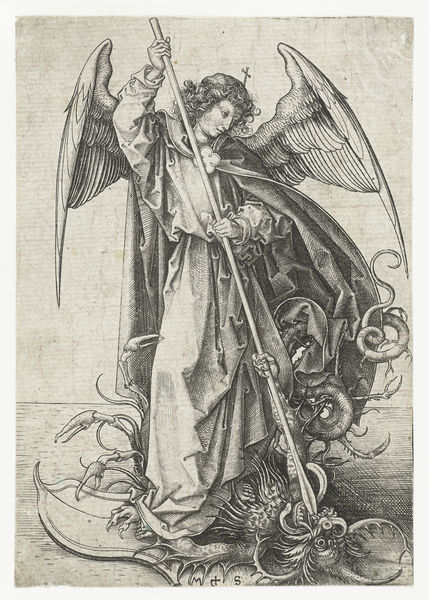
Titel: De Heilige Michaël en de draak
Künstler: Martin Schongauer
Standort: Amsterdam
Institution: Rijksmuseum
Schlagwörter: flügel, falten, gewand, engel, schwanz, lanze, falte, kreuz, schlange, dämon, sieg, teufel, speer, satan, drachen, michael, monster, stirnreif, schongauer, martin schongauer